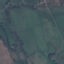
Land use / land cover: HerbaceousVegetation